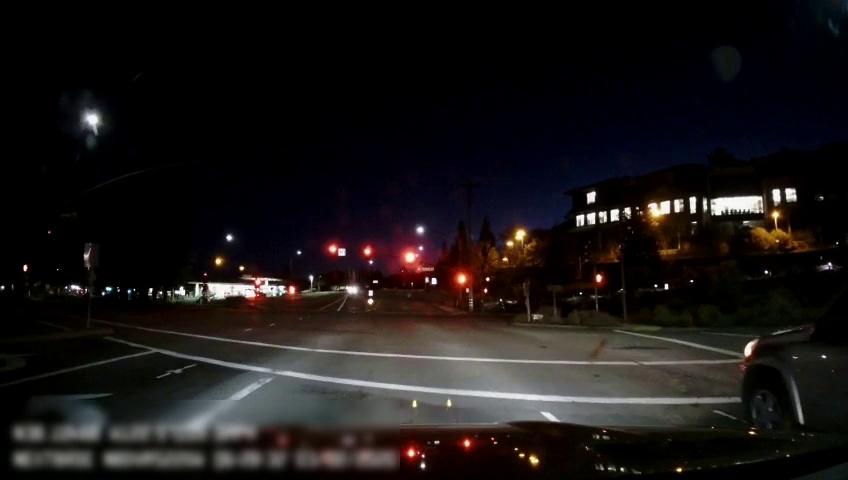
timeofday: Night
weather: Cloudy
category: Drivable Space
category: Vehicles | SUV
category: Lanes | Current Lane
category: Lanes | Current Lane
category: Lanes | Alternate Lane
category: Lanes | Opposite Lane
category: Lanes | Opposite Lane
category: Traffic | Lights
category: Traffic | Lights
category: Traffic | Lights
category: Traffic | Lights
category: Traffic | Lights
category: Traffic | Lights